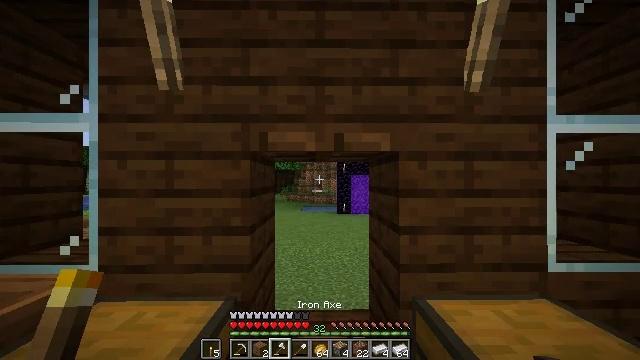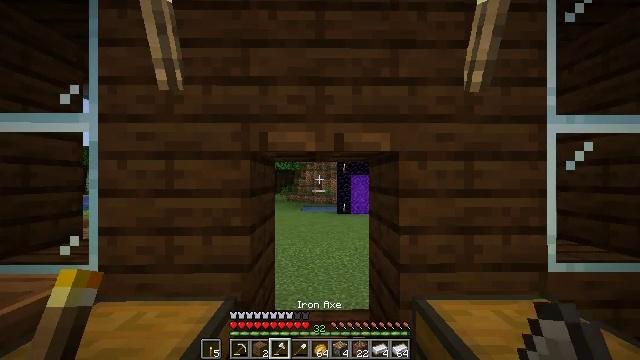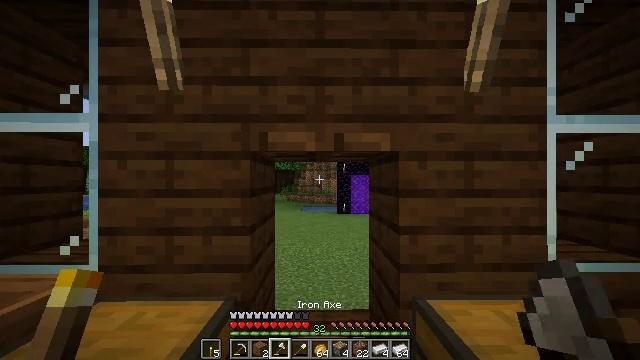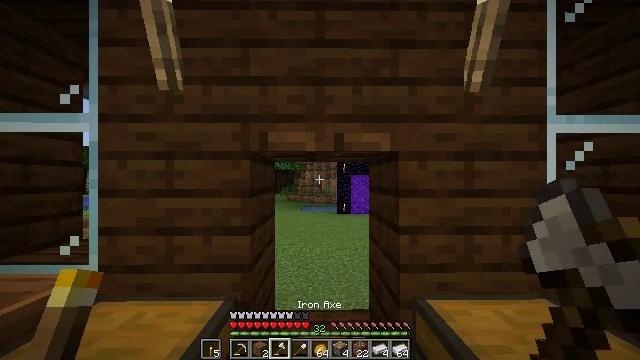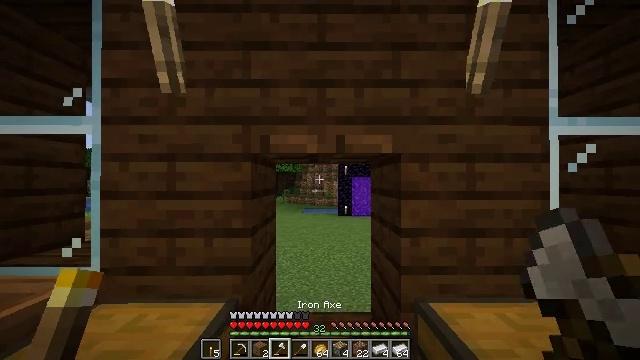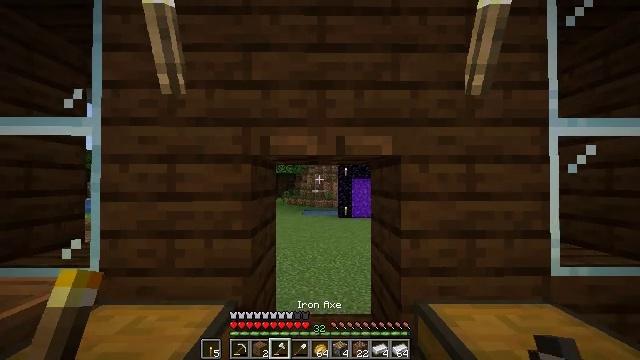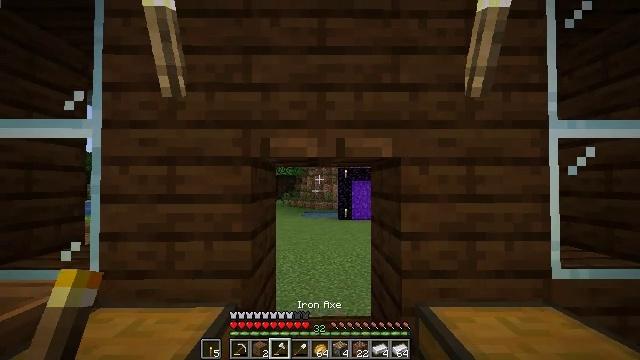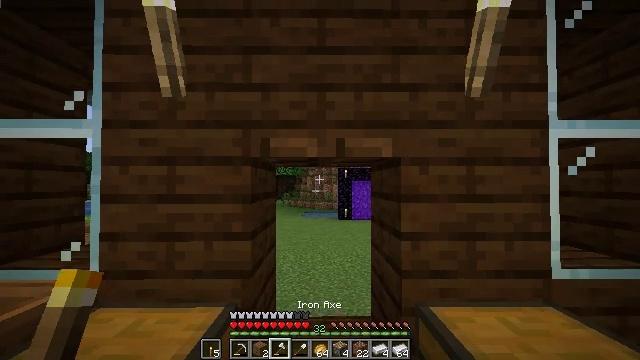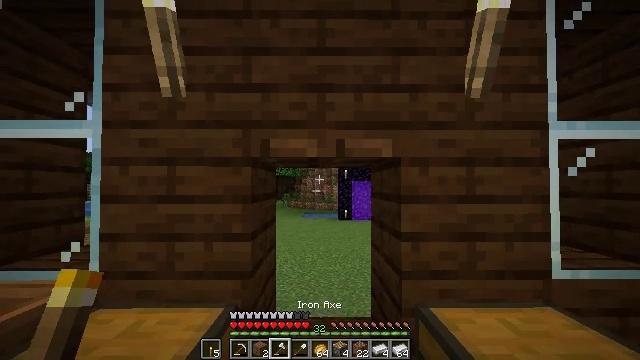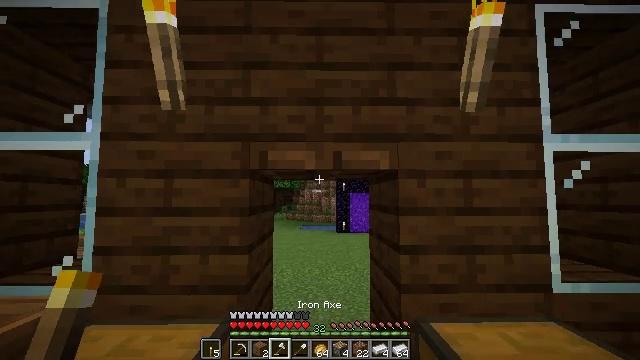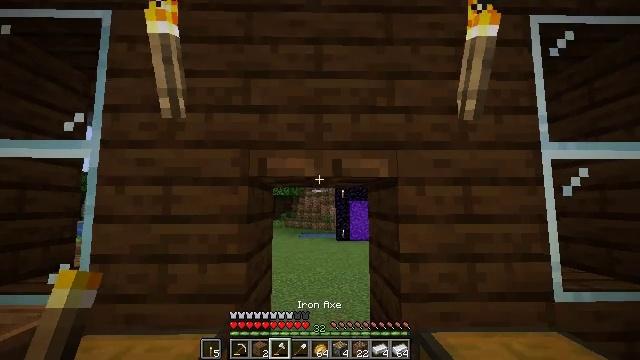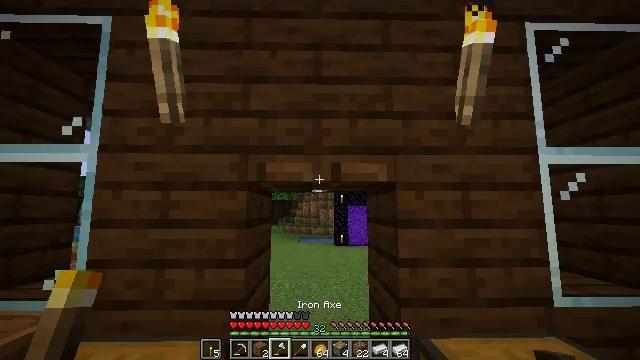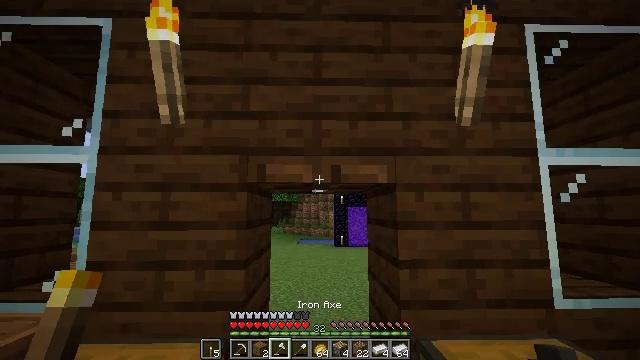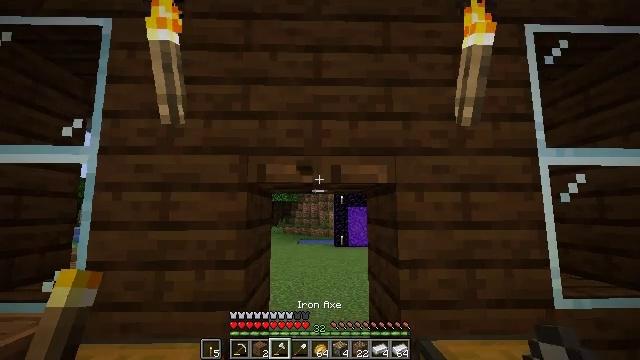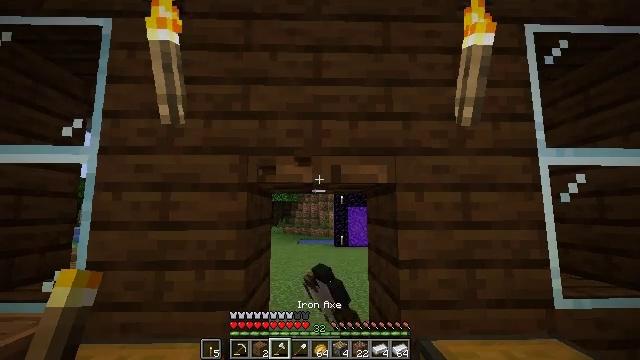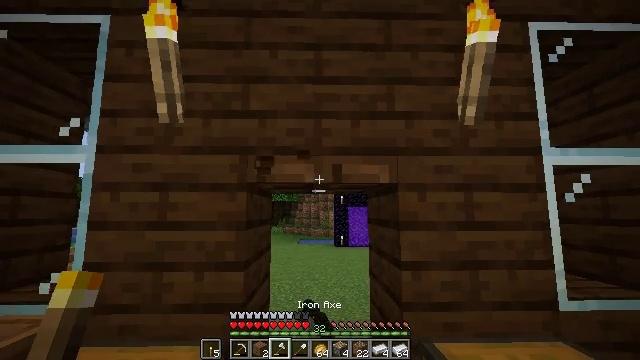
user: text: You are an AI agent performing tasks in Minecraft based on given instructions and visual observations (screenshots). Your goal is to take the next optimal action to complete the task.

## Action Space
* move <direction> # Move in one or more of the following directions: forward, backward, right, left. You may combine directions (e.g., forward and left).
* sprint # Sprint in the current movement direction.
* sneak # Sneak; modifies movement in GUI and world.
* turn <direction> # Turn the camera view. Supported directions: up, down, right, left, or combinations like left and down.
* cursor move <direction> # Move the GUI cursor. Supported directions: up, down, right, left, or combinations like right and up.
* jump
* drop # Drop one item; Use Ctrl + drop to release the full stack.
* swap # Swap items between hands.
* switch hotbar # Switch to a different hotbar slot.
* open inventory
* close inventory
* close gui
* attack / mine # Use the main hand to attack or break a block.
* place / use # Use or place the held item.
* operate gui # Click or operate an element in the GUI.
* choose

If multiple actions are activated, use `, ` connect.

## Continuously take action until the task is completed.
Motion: motion action
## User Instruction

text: Gather the dark oak trapdoor from the structure.
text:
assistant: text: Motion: no_op
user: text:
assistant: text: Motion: no_op
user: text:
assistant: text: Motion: no_op
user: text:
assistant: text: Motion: no_op
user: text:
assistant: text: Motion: no_op
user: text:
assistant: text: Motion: no_op
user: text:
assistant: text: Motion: no_op
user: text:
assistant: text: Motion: no_op
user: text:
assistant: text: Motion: turn up
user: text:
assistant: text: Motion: turn up
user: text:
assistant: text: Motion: turn up
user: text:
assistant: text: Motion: no_op
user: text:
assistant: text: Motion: attack / mine
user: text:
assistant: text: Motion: attack / mine
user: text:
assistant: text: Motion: attack / mine
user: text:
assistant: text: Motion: attack / mine
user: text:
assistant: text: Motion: attack / mine
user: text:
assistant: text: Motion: attack / mine
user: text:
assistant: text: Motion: attack / mine
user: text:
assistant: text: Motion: attack / mine
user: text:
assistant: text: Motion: attack / mine
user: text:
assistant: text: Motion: attack / mine
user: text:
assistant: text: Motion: attack / mine
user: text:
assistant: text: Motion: attack / mine
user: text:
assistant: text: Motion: attack / mine
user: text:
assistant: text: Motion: attack / mine
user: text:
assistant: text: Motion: attack / mine
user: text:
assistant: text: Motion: attack / mine
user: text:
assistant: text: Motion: attack / mine
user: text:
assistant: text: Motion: attack / mine